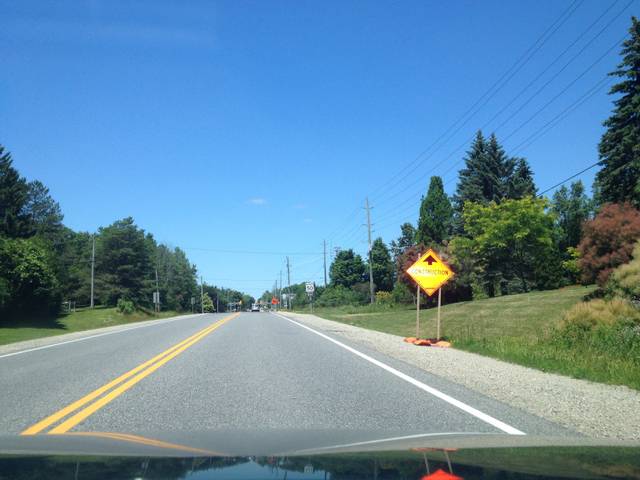
Region: Canada
Coordinates: 43.607, -80.127